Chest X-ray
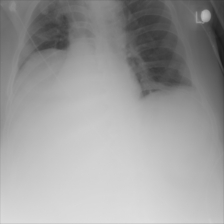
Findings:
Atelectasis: negative
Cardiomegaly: negative
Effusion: negative
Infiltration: negative
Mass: negative
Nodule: negative
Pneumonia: negative
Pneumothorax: negative
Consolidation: negative
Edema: negative
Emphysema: negative
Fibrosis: negative
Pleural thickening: negative
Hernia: negative